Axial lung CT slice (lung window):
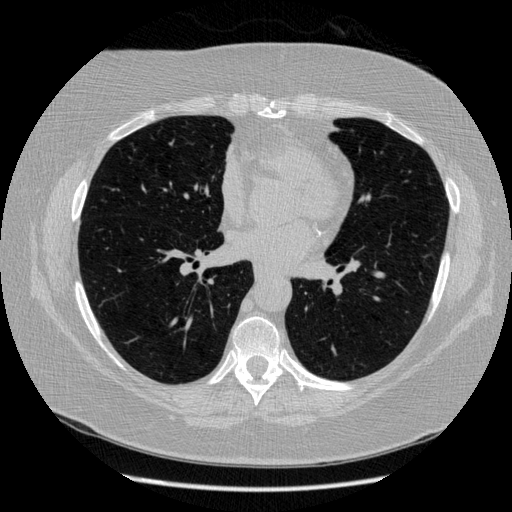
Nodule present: no